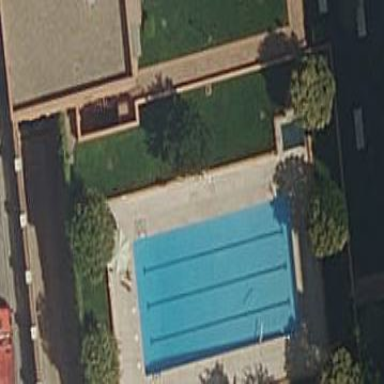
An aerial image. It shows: Swimming pool located in leisure land.